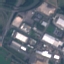
Land use / land cover: Industrial